Interaction volume radius: 10 \u00c5
Interaction volume height: 15 \u00c5
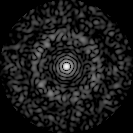
Disorder parameter: 0.8304